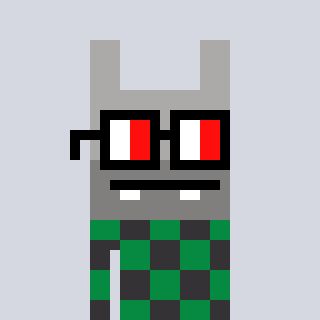
a pixel art character with square glasses with black frames and red eyes, a rabbit-shaped head and a grayscale-colored body on a cool background